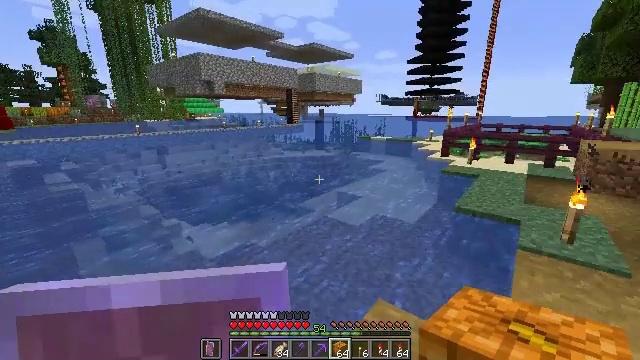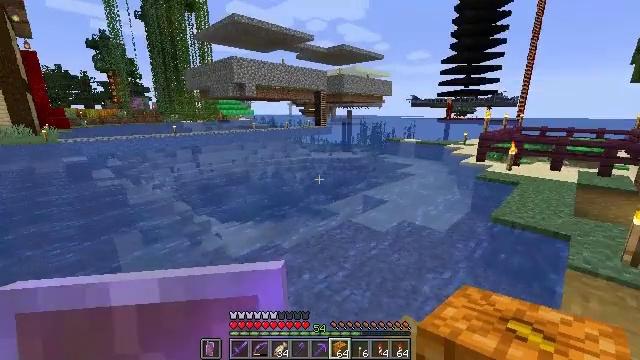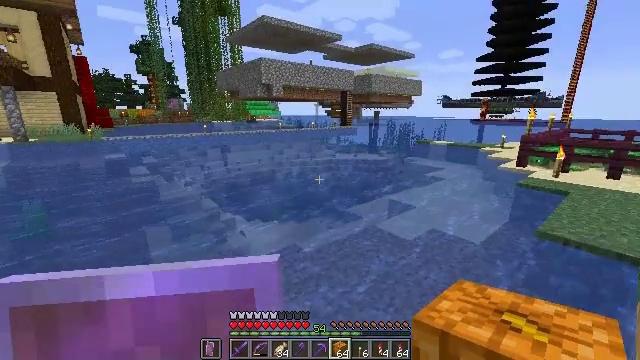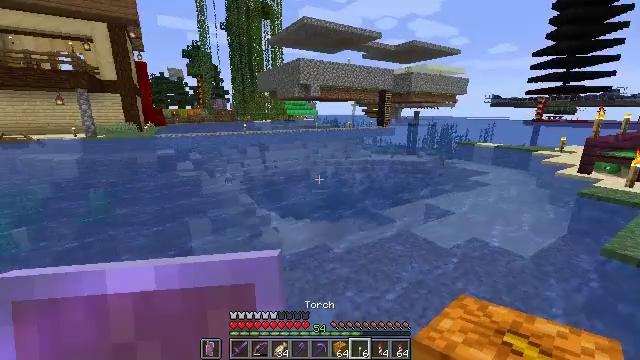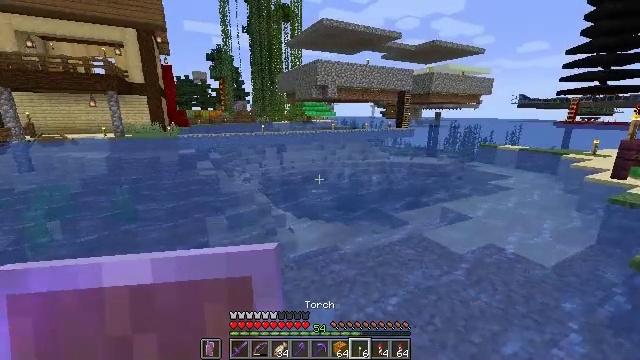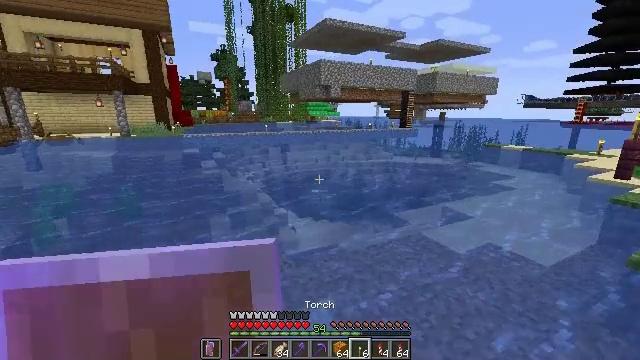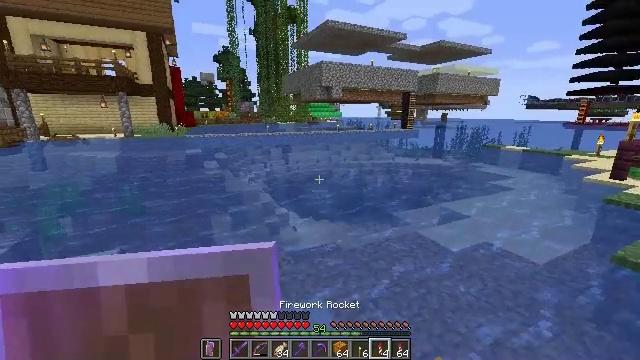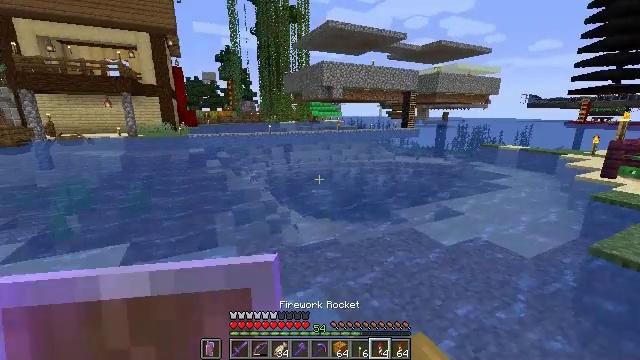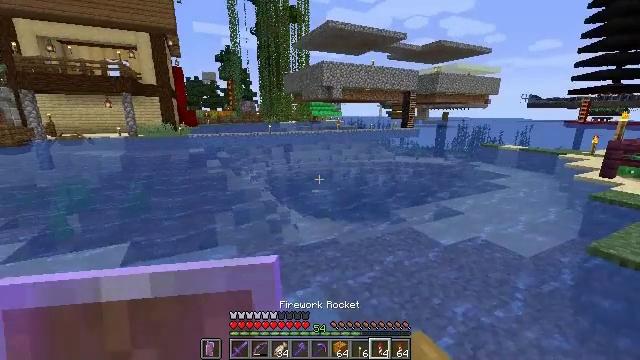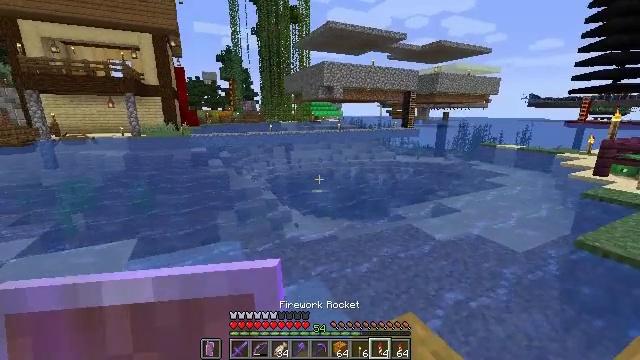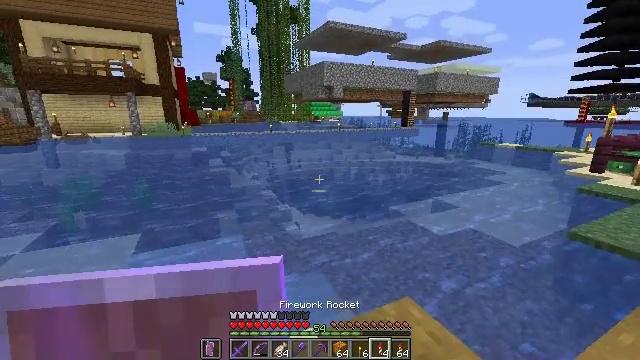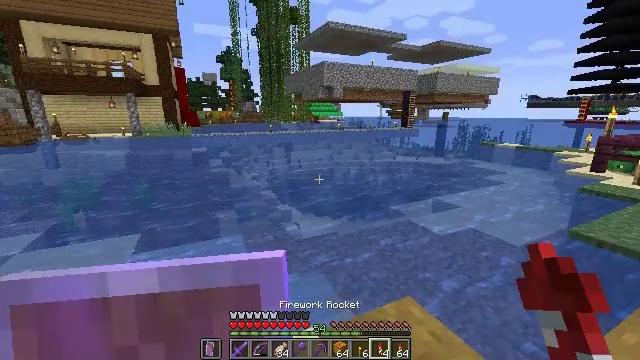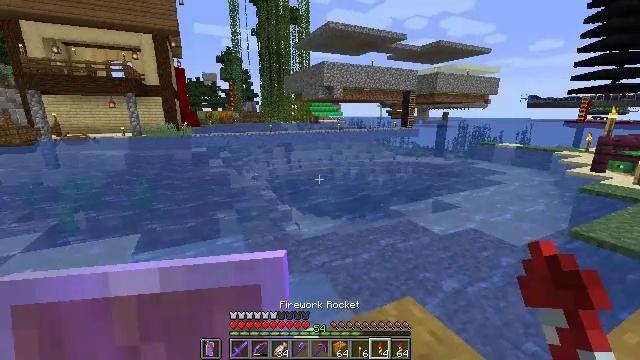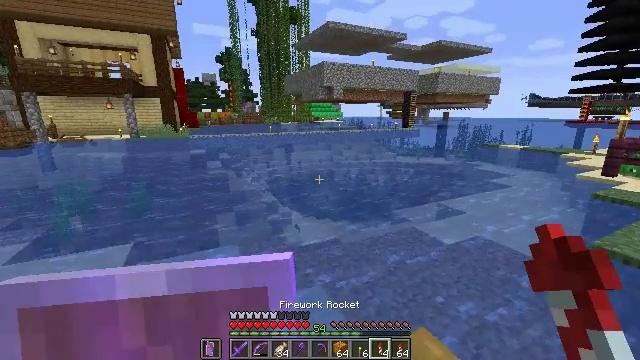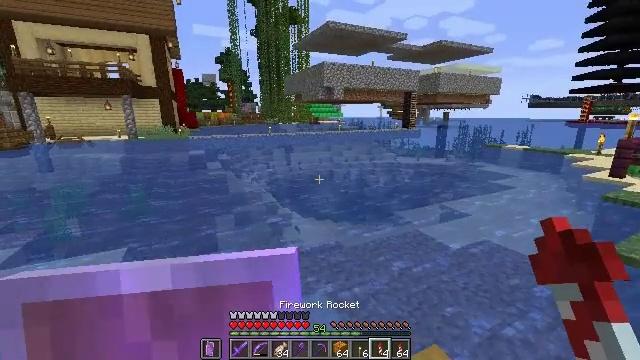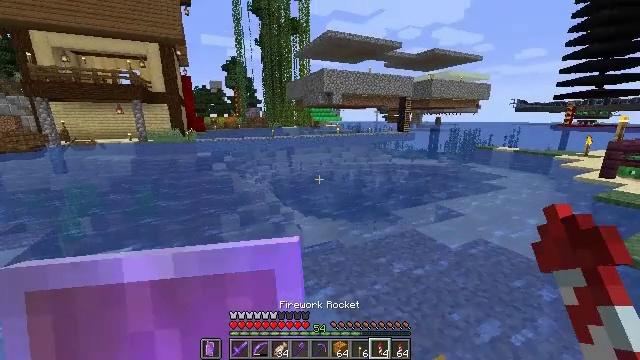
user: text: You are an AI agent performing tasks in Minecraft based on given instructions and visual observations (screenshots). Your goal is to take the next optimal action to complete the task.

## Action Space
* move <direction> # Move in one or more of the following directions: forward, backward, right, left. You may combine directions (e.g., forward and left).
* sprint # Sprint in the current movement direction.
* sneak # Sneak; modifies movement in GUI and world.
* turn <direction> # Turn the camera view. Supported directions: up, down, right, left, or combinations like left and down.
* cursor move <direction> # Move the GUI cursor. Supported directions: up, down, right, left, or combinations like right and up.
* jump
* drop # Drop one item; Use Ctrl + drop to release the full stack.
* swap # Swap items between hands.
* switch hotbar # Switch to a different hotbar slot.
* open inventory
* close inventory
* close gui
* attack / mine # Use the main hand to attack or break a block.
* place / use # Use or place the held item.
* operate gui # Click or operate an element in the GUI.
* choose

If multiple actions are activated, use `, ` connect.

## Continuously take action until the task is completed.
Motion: motion action
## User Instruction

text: Drop a tropical fish.
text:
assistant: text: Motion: move forward, turn left
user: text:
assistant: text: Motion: turn left
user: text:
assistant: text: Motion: move right, turn left
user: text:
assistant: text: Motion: move back and move right, turn left
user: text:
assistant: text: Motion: move back
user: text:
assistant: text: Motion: move back
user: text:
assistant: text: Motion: move back
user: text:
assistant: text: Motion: move back
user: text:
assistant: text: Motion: no_op
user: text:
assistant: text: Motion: no_op
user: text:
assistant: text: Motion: move forward
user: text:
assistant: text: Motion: move forward
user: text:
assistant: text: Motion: move forward
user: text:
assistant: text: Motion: move forward, sprint
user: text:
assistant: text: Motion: move forward, sprint
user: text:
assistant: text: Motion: move forward, sprint
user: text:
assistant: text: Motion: move forward, sprint
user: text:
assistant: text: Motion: move forward, sprint, turn right and up, jump
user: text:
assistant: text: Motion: move forward, sprint
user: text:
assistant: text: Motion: move forward, sprint
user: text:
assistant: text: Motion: move forward, sprint
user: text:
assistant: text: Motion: move forward, sprint
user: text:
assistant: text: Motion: move forward, sprint
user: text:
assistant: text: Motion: move forward, sprint
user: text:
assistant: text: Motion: move forward, sprint
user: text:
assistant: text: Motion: move forward, sprint, turn right and down
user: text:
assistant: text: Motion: move forward, sprint, turn right
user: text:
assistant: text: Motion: move forward, sprint, turn right
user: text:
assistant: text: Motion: move forward, sprint
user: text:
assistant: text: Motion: move forward, sprint